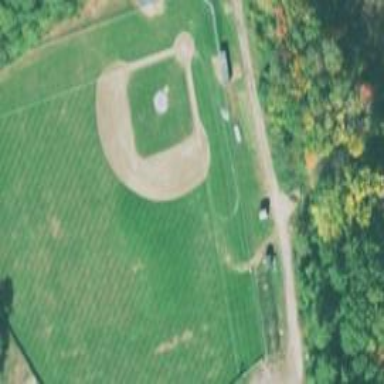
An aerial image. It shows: Baseball pitch for leisure land.